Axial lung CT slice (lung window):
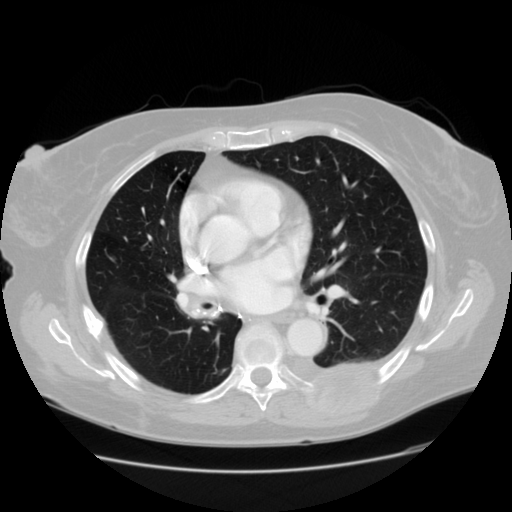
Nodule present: no